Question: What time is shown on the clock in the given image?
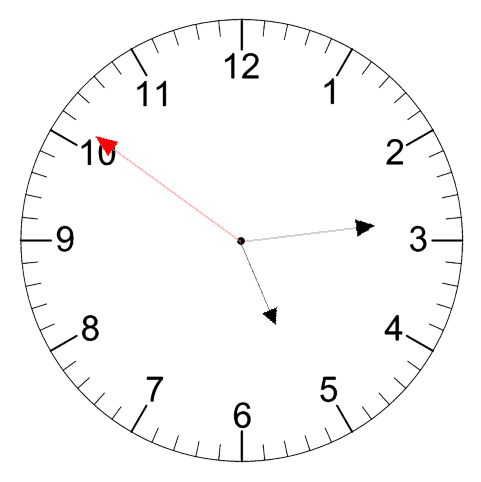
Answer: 05:13:51